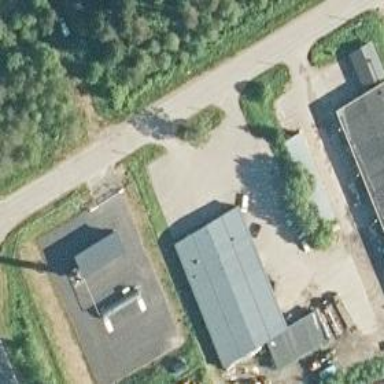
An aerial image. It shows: Building used as fitness center.